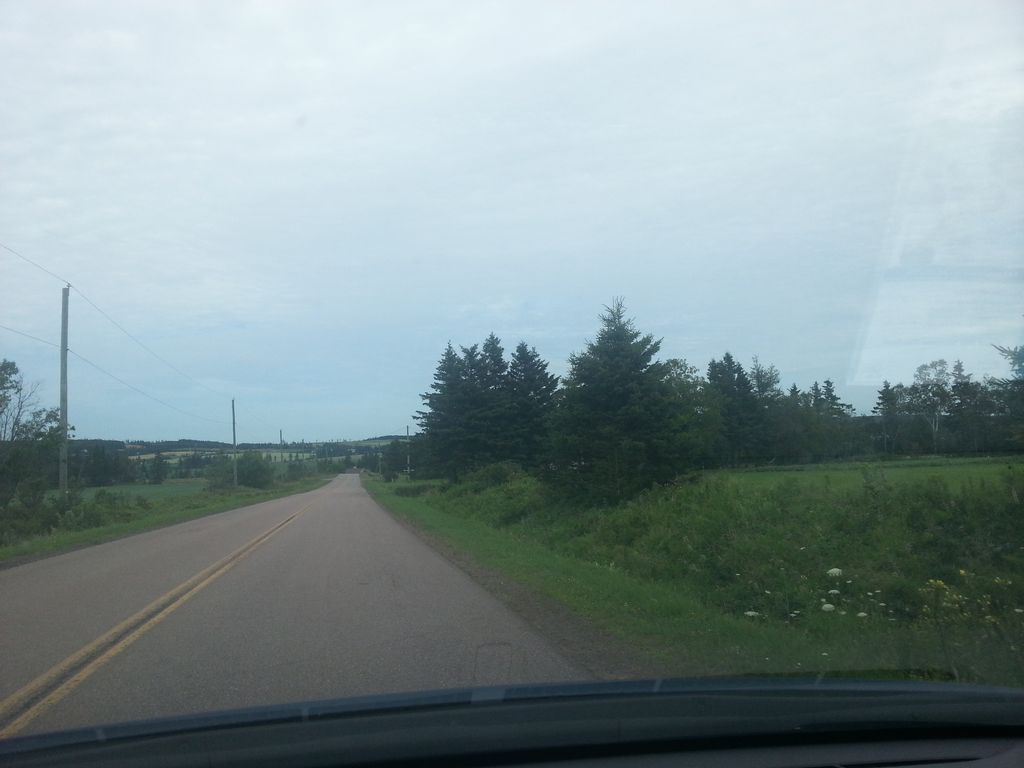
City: charlottetown